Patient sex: F
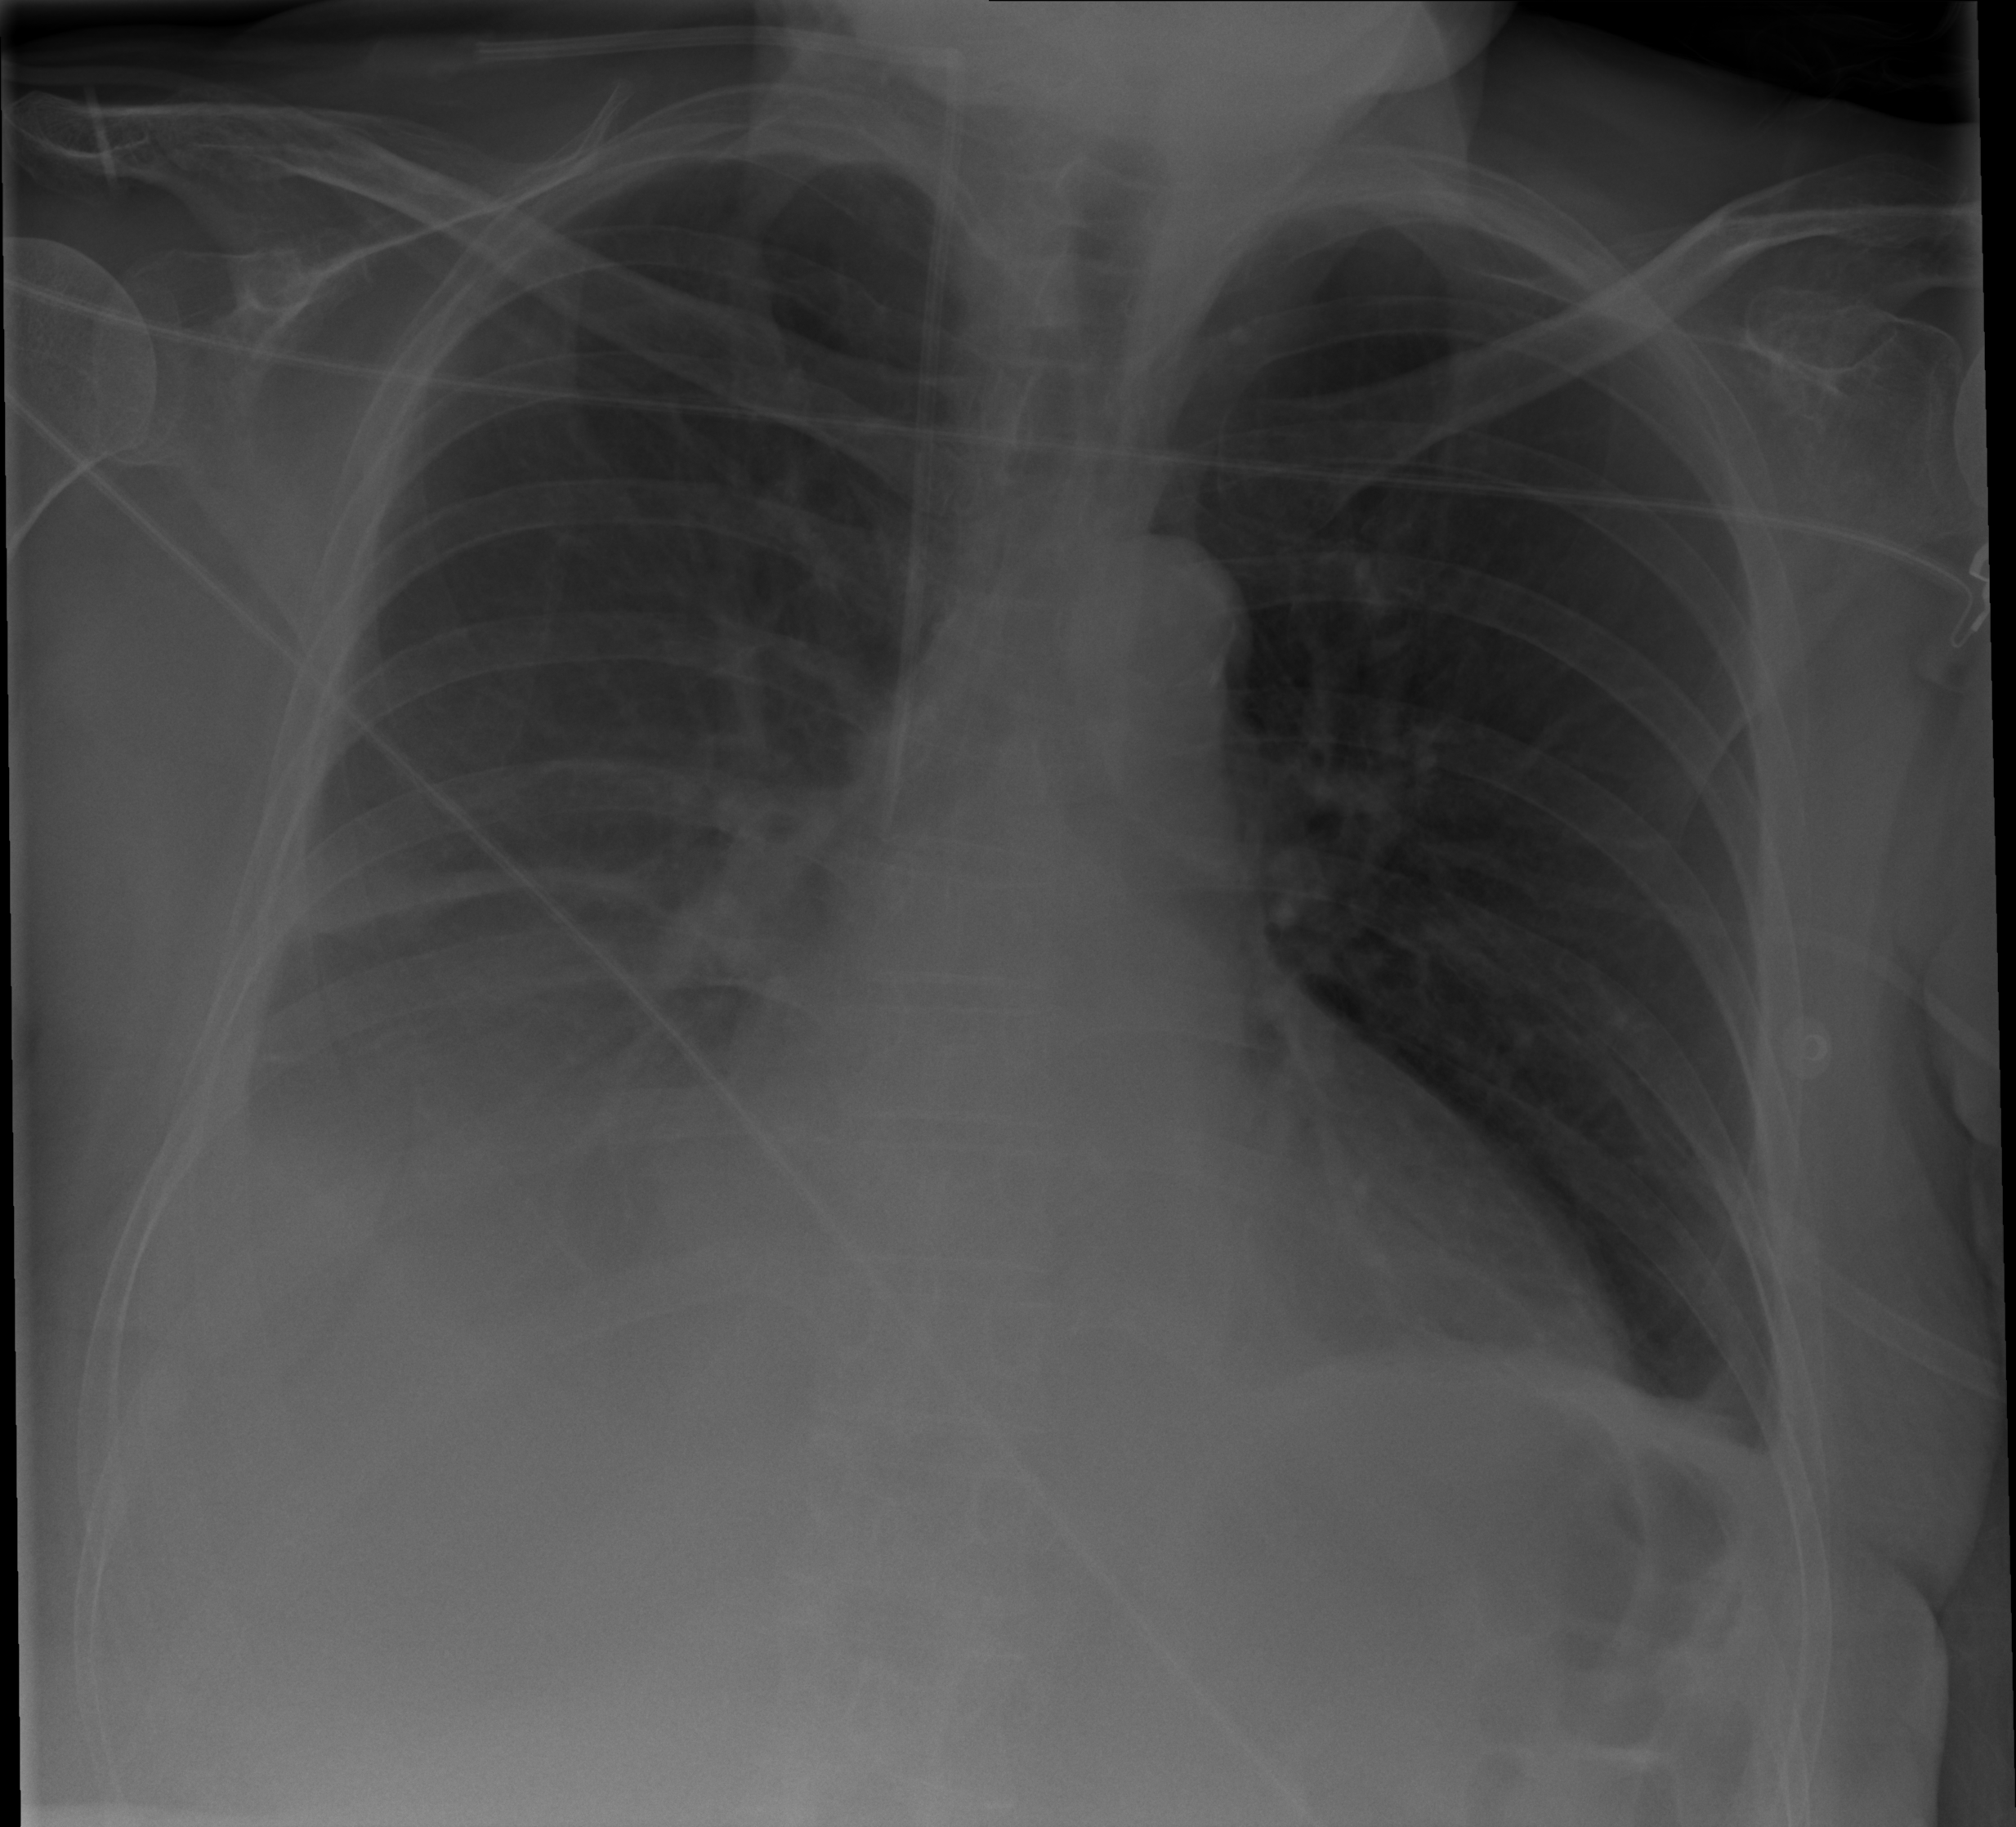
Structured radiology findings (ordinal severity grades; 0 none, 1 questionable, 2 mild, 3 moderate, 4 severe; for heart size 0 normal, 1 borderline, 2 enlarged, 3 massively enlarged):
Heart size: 2
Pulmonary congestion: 0
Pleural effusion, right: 3
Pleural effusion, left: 1
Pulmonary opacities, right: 0
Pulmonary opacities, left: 0
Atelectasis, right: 3
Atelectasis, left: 0